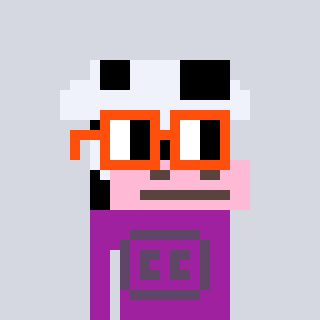
a pixel art character with square orange glasses, a cow-shaped head and a magenta-colored body on a cool background